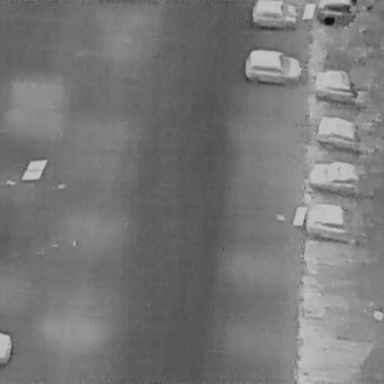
There are seven Cars in the infrared image.